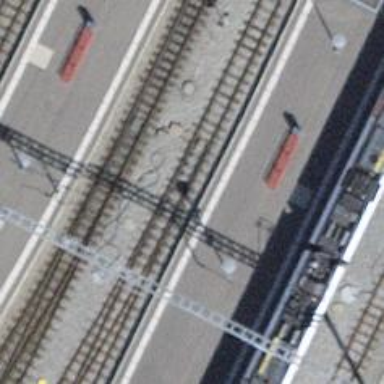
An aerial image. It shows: Railway switch.